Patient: sex M, age 76
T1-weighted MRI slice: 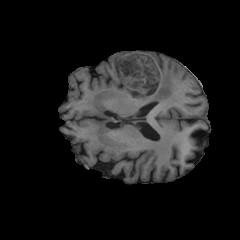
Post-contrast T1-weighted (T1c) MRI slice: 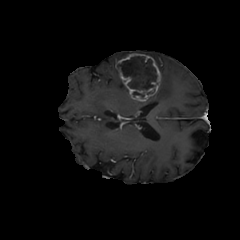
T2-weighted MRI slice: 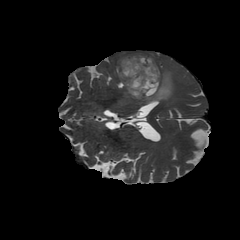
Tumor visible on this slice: yes
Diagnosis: Glioblastoma, IDH-wildtype
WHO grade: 4